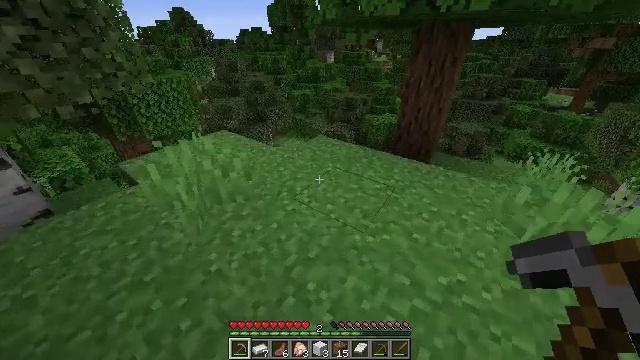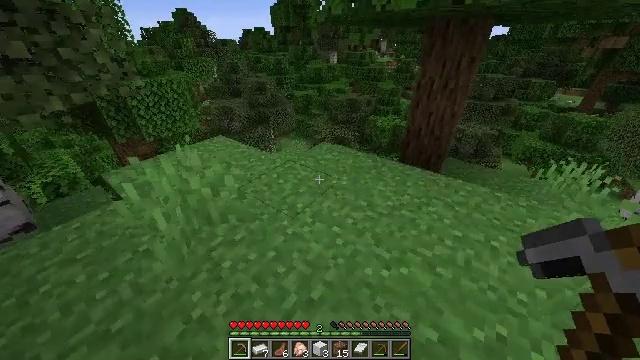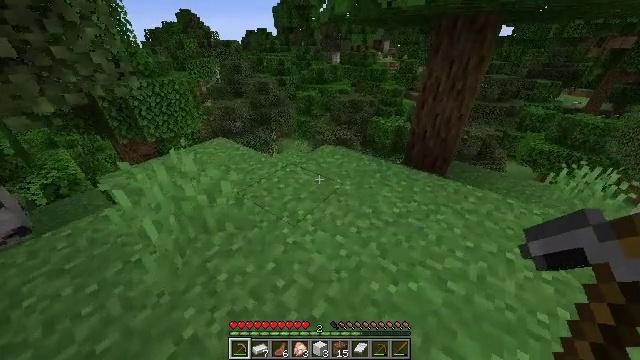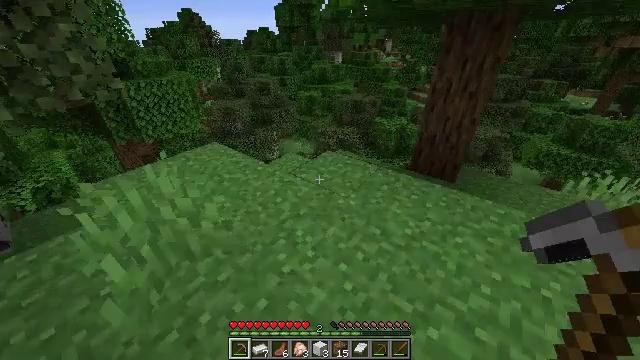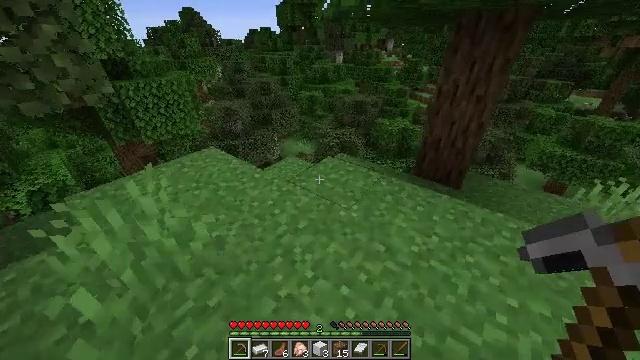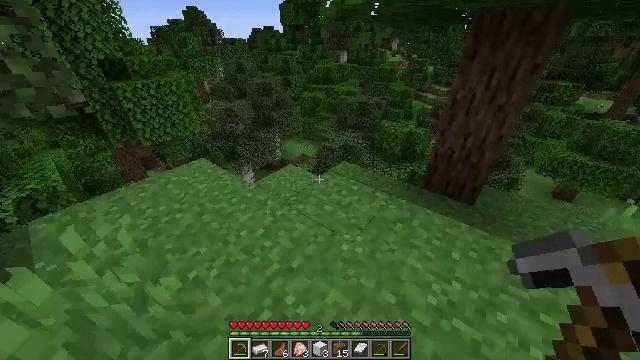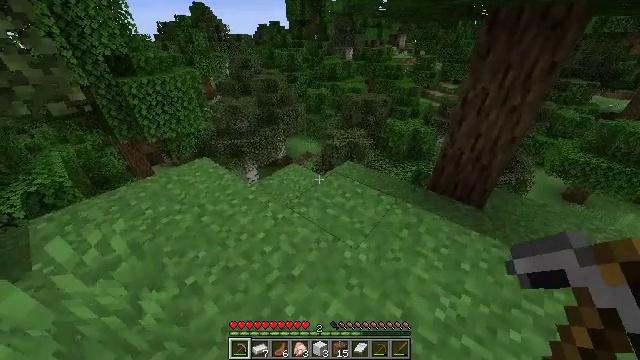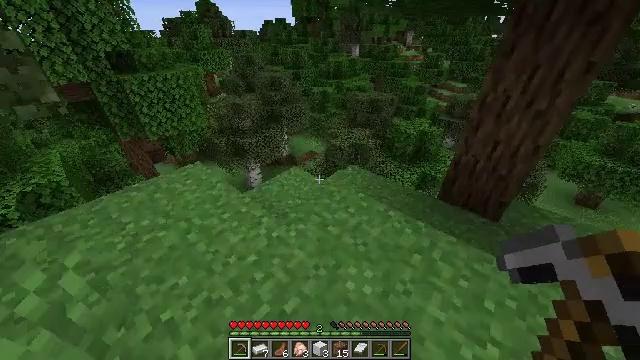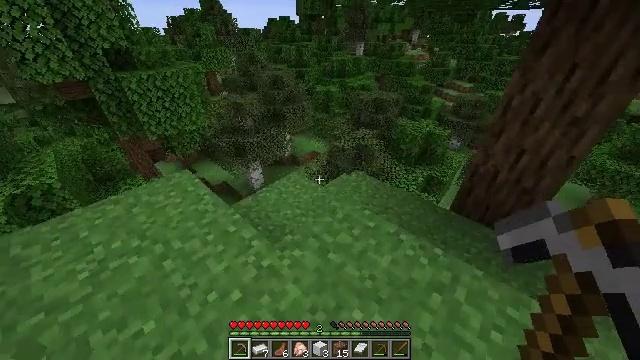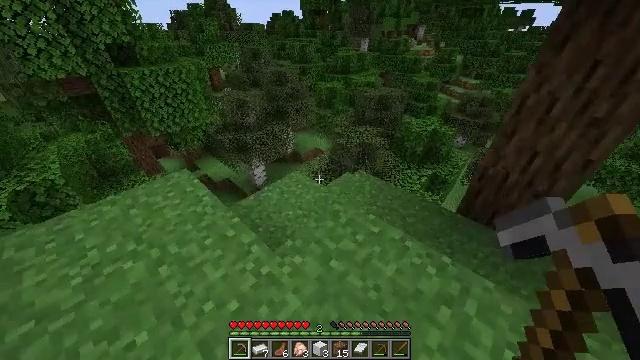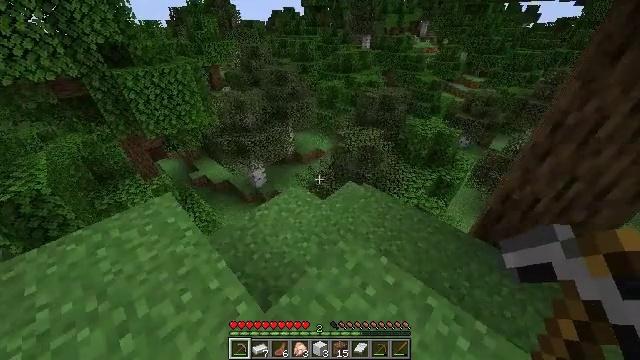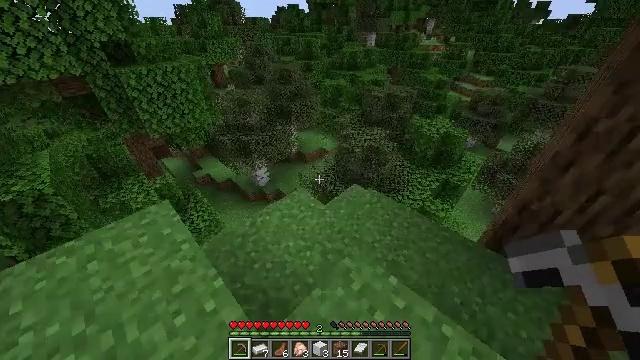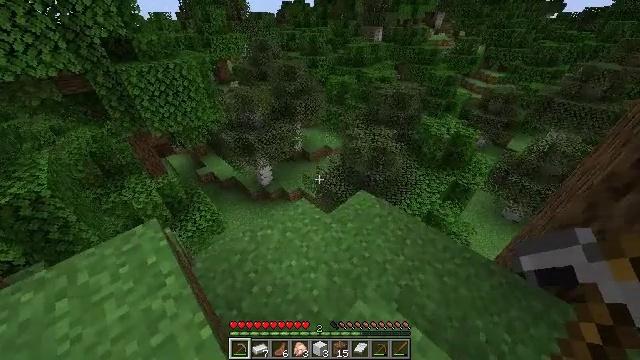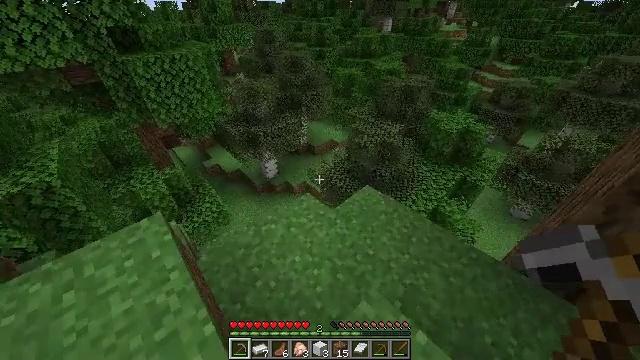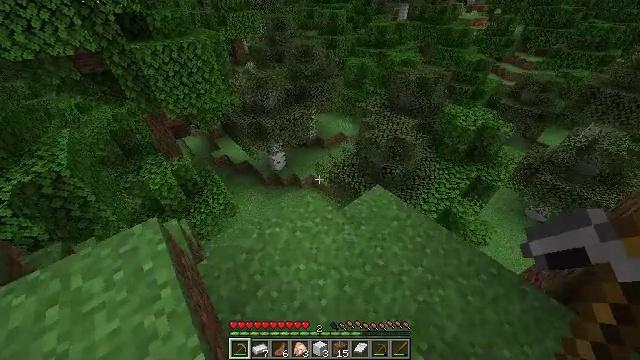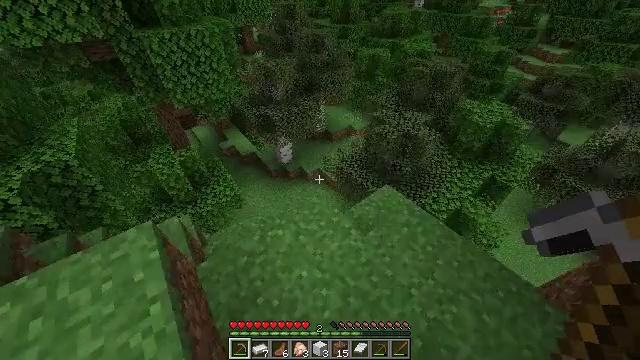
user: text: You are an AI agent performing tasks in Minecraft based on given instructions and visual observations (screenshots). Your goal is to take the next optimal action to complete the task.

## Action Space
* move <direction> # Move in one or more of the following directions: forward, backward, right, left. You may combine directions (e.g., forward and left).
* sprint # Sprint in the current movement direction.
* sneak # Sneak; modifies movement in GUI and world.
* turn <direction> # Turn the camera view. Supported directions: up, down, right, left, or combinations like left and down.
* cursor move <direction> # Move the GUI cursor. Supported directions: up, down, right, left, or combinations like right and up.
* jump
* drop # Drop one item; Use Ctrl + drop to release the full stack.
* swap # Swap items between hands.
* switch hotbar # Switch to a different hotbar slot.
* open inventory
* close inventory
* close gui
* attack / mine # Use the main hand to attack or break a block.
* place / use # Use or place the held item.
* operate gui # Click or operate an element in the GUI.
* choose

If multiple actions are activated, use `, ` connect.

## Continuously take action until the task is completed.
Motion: motion action
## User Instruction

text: Mine the chest to collect it.
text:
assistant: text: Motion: move forward
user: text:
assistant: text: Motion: move forward
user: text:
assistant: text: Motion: move forward
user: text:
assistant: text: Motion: move forward
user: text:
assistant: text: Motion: move forward
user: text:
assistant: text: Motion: move forward, turn left
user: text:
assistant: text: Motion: move forward, turn left
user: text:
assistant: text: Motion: move forward
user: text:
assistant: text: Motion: move forward
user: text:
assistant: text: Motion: move forward
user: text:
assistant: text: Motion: move forward, turn left
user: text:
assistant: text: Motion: move forward, turn left and down
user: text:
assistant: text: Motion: move forward, turn left and down
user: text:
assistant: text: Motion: move forward, turn left and down
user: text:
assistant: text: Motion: move forward, turn left and down
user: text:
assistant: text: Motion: move forward, turn left and down
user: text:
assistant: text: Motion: move forward, turn left and down
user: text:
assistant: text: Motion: move forward, turn left
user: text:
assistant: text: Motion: move forward
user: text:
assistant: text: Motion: move forward
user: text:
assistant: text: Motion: move forward
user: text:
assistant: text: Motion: move forward
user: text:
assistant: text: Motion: move forward
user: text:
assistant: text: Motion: move forward
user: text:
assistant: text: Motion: move forward
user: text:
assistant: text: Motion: move forward, turn left
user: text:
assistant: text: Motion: move forward, turn left
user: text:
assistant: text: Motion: turn left
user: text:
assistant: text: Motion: turn left
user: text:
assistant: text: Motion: turn left